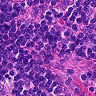
Metastatic tissue present: no